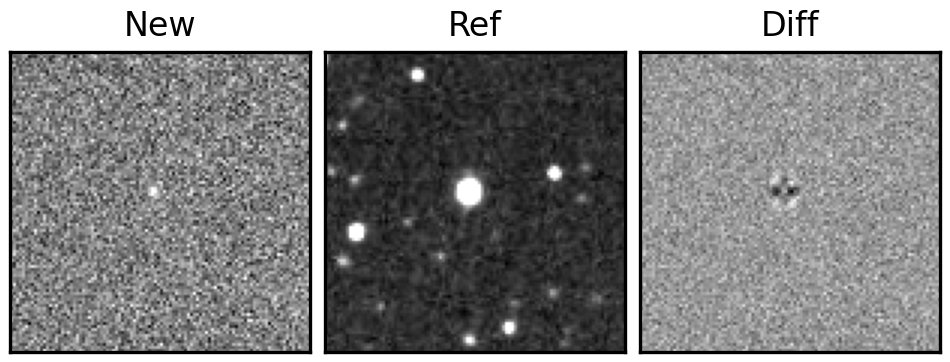
Label: bogus